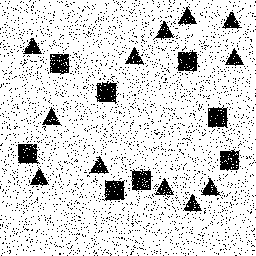
Squares: 8
Triangles: 12
Stars: 0
Total shapes: 20